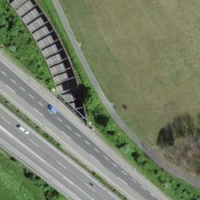
EUNIS habitat code: 57
Species observed at this site:
Milvus milvus